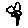
Label: flower